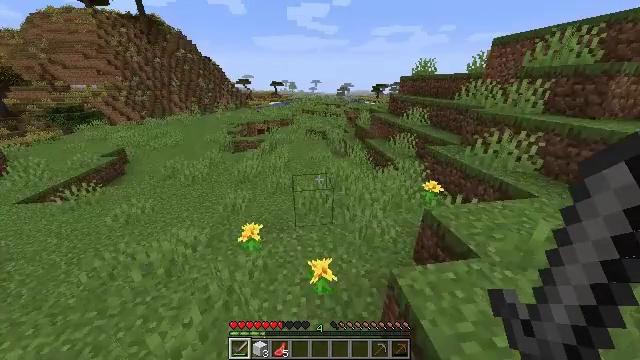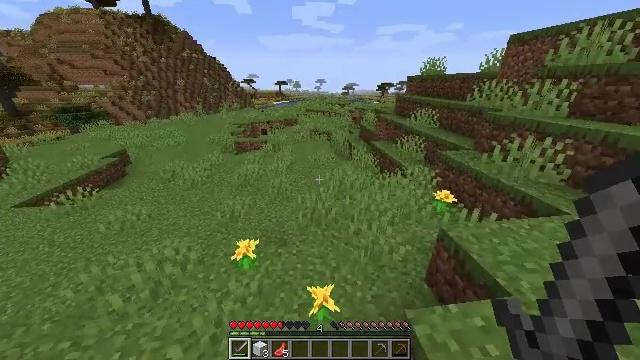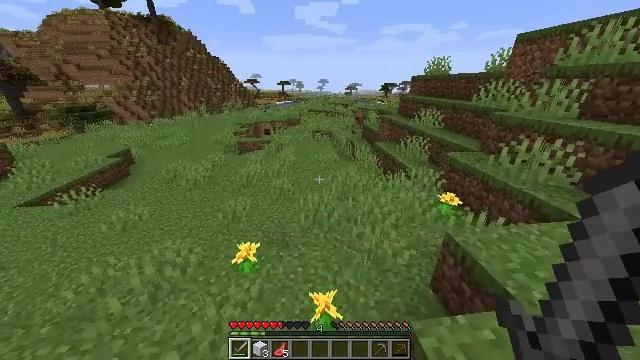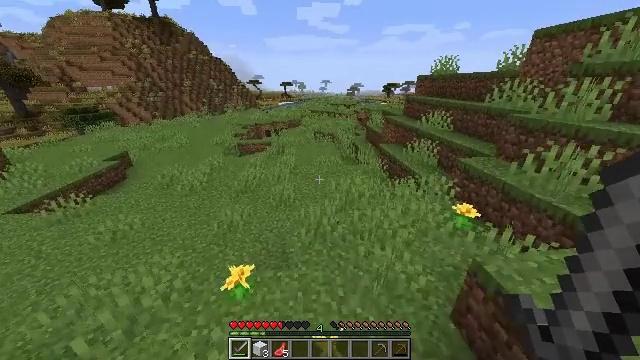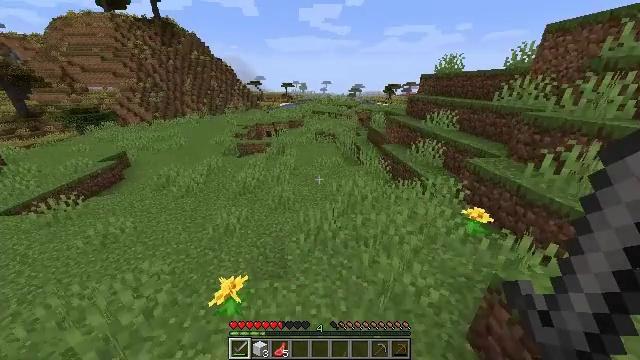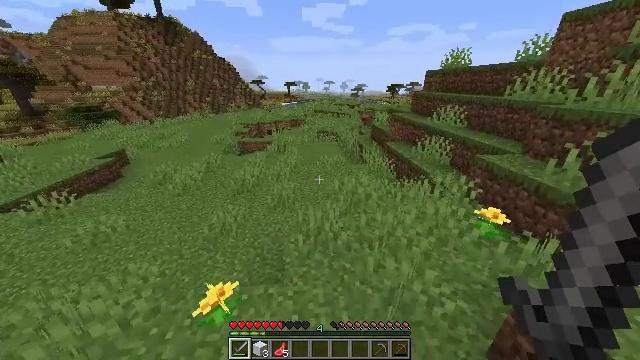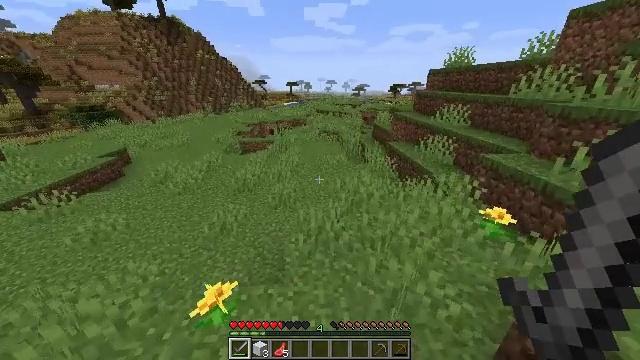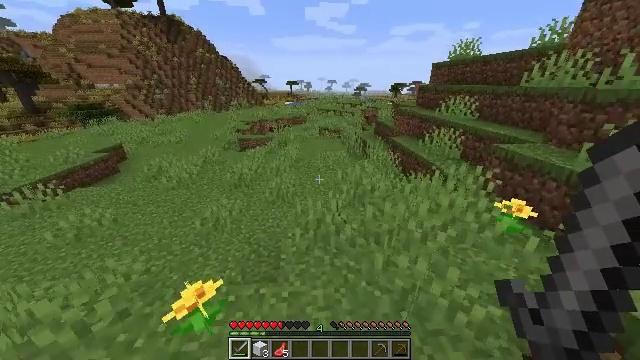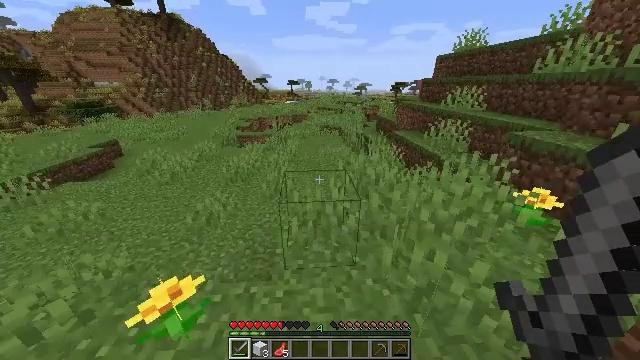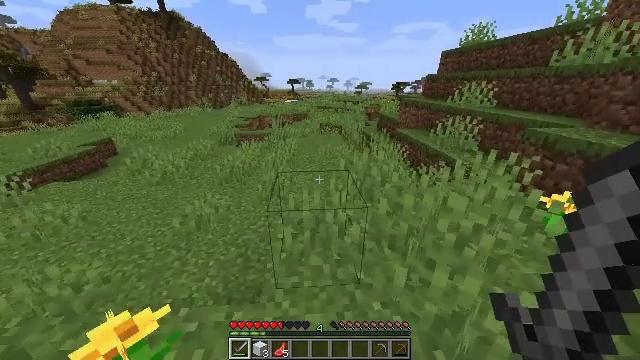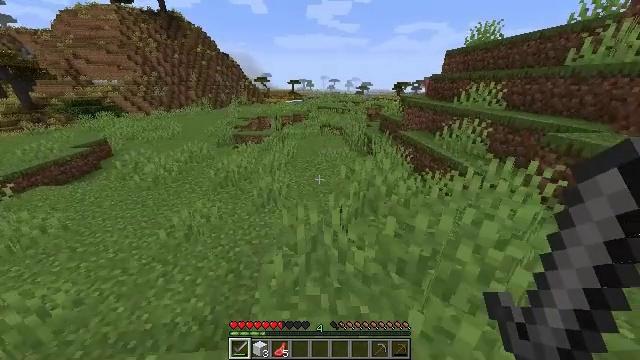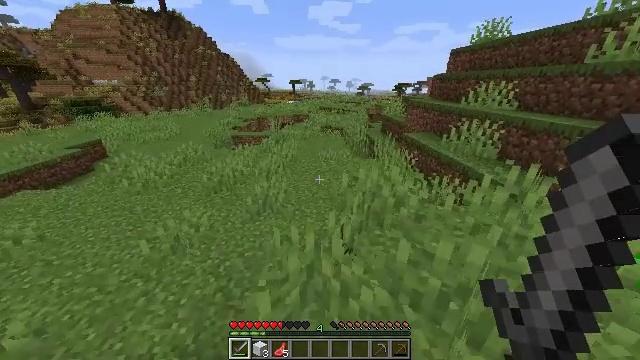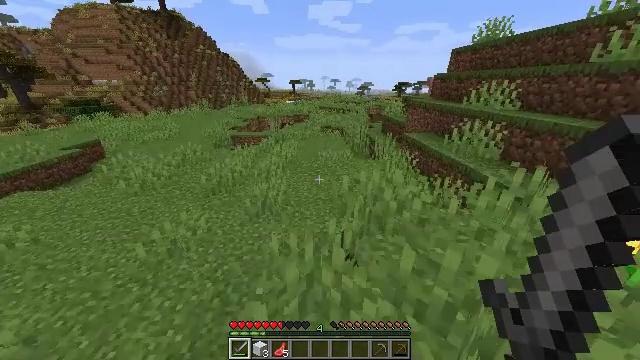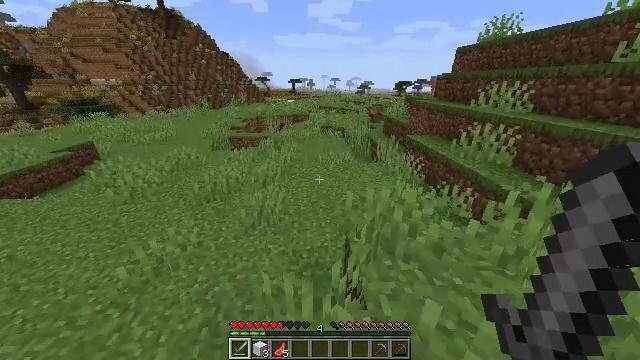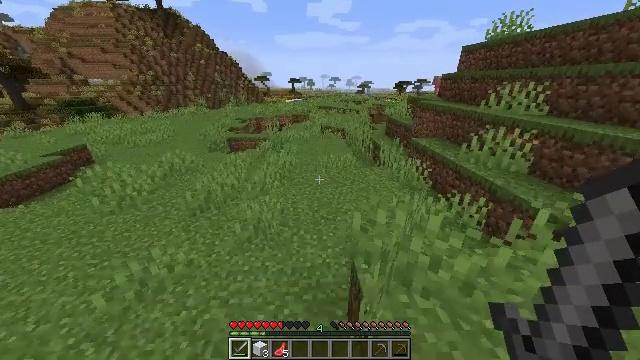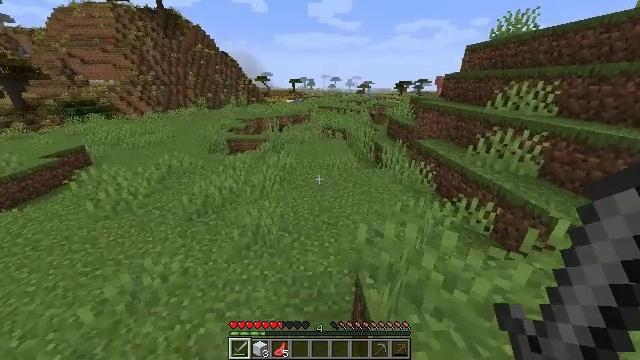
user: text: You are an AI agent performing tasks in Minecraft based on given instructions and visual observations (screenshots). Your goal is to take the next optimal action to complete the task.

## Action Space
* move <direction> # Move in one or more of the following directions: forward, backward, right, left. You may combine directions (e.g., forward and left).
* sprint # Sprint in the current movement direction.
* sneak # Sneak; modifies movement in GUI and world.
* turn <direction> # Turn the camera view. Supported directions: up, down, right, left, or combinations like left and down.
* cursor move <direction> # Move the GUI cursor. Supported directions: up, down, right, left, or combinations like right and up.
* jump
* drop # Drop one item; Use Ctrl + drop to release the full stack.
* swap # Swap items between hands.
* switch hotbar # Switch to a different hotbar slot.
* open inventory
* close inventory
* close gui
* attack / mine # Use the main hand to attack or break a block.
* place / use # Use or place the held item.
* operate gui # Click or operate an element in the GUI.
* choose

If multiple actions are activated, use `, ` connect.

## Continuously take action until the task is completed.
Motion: motion action
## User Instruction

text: Prepare cooked cod using the furnace.
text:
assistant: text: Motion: move forward, turn left
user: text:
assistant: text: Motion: move forward
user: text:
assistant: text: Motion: move forward
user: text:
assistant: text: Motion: move forward
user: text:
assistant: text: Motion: move forward
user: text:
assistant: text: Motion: move forward
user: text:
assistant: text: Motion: move forward
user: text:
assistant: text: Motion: move forward
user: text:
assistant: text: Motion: move forward
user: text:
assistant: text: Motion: move forward
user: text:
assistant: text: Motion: move forward
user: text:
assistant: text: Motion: move forward
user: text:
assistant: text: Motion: move forward
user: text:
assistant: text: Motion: move forward
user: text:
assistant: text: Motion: move forward
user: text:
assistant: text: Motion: move forward
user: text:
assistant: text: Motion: move forward
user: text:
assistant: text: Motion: move forward
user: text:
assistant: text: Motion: move forward
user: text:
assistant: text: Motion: move forward
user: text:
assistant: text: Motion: move forward, jump
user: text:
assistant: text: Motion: move forward, jump
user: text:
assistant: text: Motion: move forward, jump
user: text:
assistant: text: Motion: move forward, jump
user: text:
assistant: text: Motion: move forward, jump
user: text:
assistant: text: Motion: move forward, jump
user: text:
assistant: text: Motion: move forward, jump
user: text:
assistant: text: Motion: move forward, jump
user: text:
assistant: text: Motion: move forward, jump
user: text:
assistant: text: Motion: move forward, jump